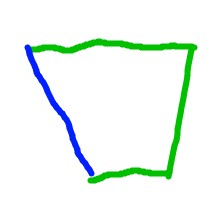
Shape: trapezoid